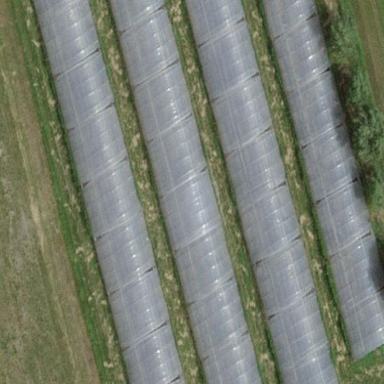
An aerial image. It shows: Greenhouse.